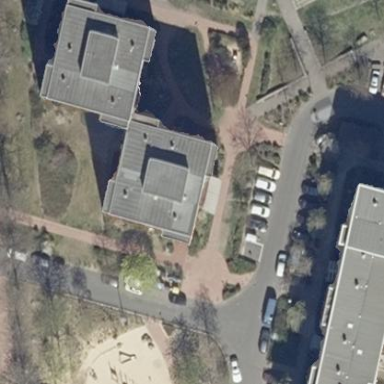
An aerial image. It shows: Building with apartments and flat roof.